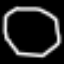
Label: octagon